Field crop: maize
Growth stage: 2
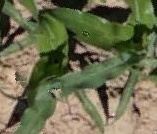
Species: maize